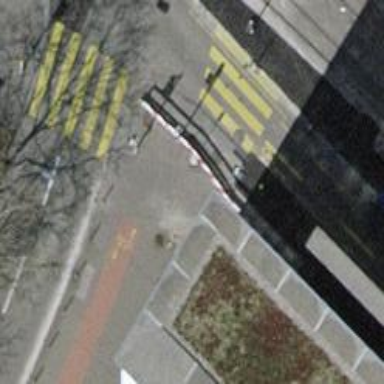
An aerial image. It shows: Kerb serving as barrier.